Question: When running our AngularJS app in IE11 everything looks great in the debugger, but when our app encodes the data as JSON to save to our database, we get bad results.
Our app obtains a record from our database, then some manipulation is done and then the data is saved back to the server from another model.
Here is the data I got back from the server in the setAttendanceGetSInfo() function below:
'''
{"data":{"Start":"2014-10-16T19:36:00Z","End":"2014-10-16T19:37:00Z"},
'''
This is the code used to "convert the data" to 3 properties in our model:
'''
var setAttendanceGetSInfo = function (CourseId, PID) {
return setAttendanceInfo(CourseId, PID)
.then(function (result) {
return $q.all([
$http.get("../api/Axtra/getSInfo/" + model.event.Id),
$http.get("../api/Axtra/GetStartAndEndDateTime/" + aRow.Rid)
]);
}).then(function (result) {
var r = result.data;
var e = Date.fromISO(r.Start);
var f = Date.fromISO(r.End);
angular.extend(model.event, {
examDate: new Date(e).toLocaleDateString(),
examStartTime: (new Date(e)).toLocaleTimeString(),
examEndTime: (new Date(f)).toLocaleTimeString()
});
return result.sInfo;
});
};
'''
fromISO is defined as:
'''
(function(){
var D= new Date('2011-06-02T09:34:29+02:00');
if(!D || +D!== 1307000069000){
Date.fromISO= function(s){
var day, tz,
rx=/^(\d{4}\-\d\d\-\d\d([tT ][\d:\.]*)?)([zZ]|([+\-])(\d\d):(\d\d))?$/,
p= rx.exec(s) || [];
if(p[1]){
day= p[1].split(/\D/);
for(var i= 0, L= day.length; i<L; i++){
day[i]= parseInt(day[i], 10) || 0;
};
day[1]-= 1;
day= new Date(Date.UTC.apply(Date, day));
if(!day.getDate()) return NaN;
if(p[5]){
tz= (parseInt(p[5], 10)*60);
if(p[6]) tz+= parseInt(p[6], 10);
if(p[4]== '+') tz*= -1;
if(tz) day.setUTCMinutes(day.getUTCMinutes()+ tz);
}
return day;
}
return NaN;
}
}
else{
Date.fromISO= function(s){
return new Date(s);
}
}
})()
'''
Take a look at the screenshot of the event model data:

But, if I eval the event model using 'JSON.stringify(model.event)', I get this:
'''
{"examDate":"?10?/?16?/?2014","examStartTime":"?2?:?44?:?00? ?PM","examEndTime":"?2?:?44?:?00? ?PM"}
'''
And this is the JSON encoded data that actually got stored on the DB:
'''
"examDate":"?10?/?16?/?2014","examStartTime":"?2?:?36?:?00? ?PM","examEndTime":"?2?:?37?:?00? ?PM"
'''
What is wrong here and how can I fix this? It works exactly as designed in Chrome and Firefox. I have not yet tested on Safari or earlier versions of IE.
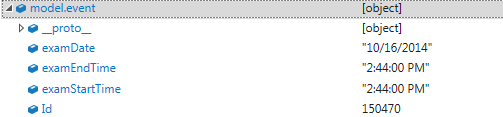
Answer: First, I modified the fromISO prototype to this:
'''
(function () {
var D = new Date('2011-06-02T09:34:29+02:00');
if (!D || +D !== 1307000069000) {
Date.fromISO = function (s) {
var D, M = [], hm, min = 0, d2,
Rx = /([\d:]+)(\.\d+)?(Z|(([+\-])(\d\d):(\d\d))?)?$/;
D = s.substring(0, 10).split('-');
if (s.length > 11) {
M = s.substring(11).match(Rx) || [];
if (M[1]) D = D.concat(M[1].split(':'));
if (M[2]) D.push(Math.round(M[2] * 1000));// msec
}
for (var i = 0, L = D.length; i < L; i++) {
D[i] = parseInt(D[i], 10);
}
D[1] -= 1;
while (D.length < 6) D.push(0);
if (M[4]) {
min = parseInt(M[6]) * 60 + parseInt(M[7], 10);// timezone not UTC
if (M[5] == '+') min *= -1;
}
try {
d2 = Date.fromUTCArray(D);
if (min) d2.setUTCMinutes(d2.getUTCMinutes() + min);
}
catch (er) {
// bad input
}
return d2;
}
}
else {
Date.fromISO = function (s) {
return new Date(s);
}
}
Date.fromUTCArray = function (A) {
var D = new Date;
while (A.length < 7) A.push(0);
var T = A.splice(3, A.length);
D.setUTCFullYear.apply(D, A);
D.setUTCHours.apply(D, T);
return D;
}
Date.toJSON = function (key) {
return isFinite(this.valueOf()) ?
this.getUTCFullYear() + '-' +
f(this.getUTCMonth() + 1) + '-' +
f(this.getUTCDate()) + 'T' +
f(this.getUTCHours()) + ':' +
f(this.getUTCMinutes()) + ':' +
f(this.getUTCSeconds()) + 'Z' : null;
};
})()
'''
Then I added moment.js and formatted the dates when they get stored:
'''
var SaveAffRow = function () {
// make sure dates on coursedate and event are correct.
var cd = model.a.courseDate;
var ed = model.event.examDate;
var est = model.event.examStartTime;
var eet = model.event.examEndTime;
model.a.courseDate = moment(cd).format("MM/DD/YYYY");
model.event.examDate = moment(ed).format("MM/DD/YYYY");
model.event.examStartTime = moment(est).format("MM/DD/YYYY hh:mm A");
model.event.examEndTime = moment(eet).format("MM/DD/YYYY hh:mm A");
affRow.DocumentsJson = angular.toJson({a: model.a, event: model.event});
var aff = {};
if (affRow.Id != 0)
aff = affRow.$update({ Id: affRow.Id });
else
aff = affRow.$save({ Id: affRow.Id });
return aff;
};
'''
and when they get read (just in case they are messed up already):
'''
var setAttendanceGetSInfo = function (CourseId, PID) {
return setAttendanceInfo(CourseId, PID)
.then(function (result) {
return $q.all([
$http.get("../api/Axtra/getSInfo/" + model.event.Id),
$http.get("../api/Axtra/GetStartAndEndDateTime/" + aRow.Rid)
]);
}).then(function (result) {
var r = result.data;
var e = Date.fromISO(r.Start);
var f = Date.fromISO(r.End);
angular.extend(model.event, {
examDate: moment(e).format("MM/DD/YYYY"),
examStartTime: moment(e).format("MM/DD/YYYY hh:mm A"),
examEndTime: moment(f).format("MM/DD/YYYY hh:mm A")
});
return result.sInfo;
});
};
'''